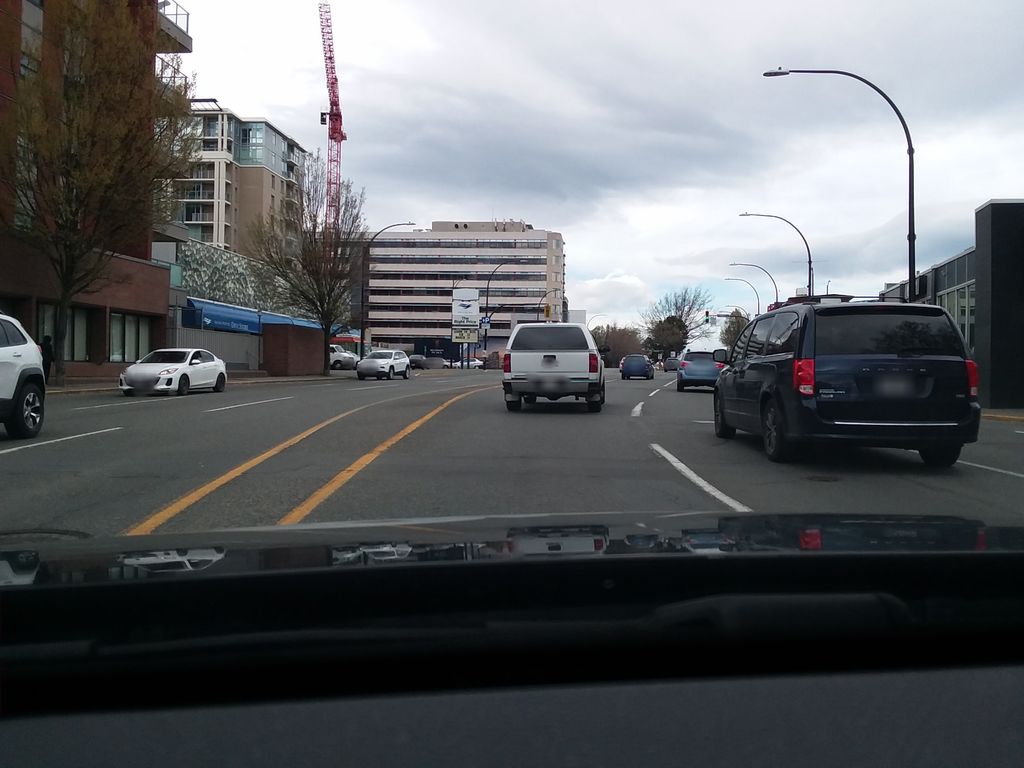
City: victoria